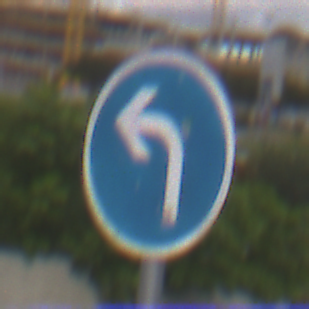
Verkehrszeichen: VorgeschriebeneFahrtrichtungLinks
Umgebung: Outdoor, Suburban
Tageszeit: MorningAfternoon
Wetter: PartlyCloudy
Licht: Natural
Jahreszeit: NotSpecified
Kontrast: LowContrast